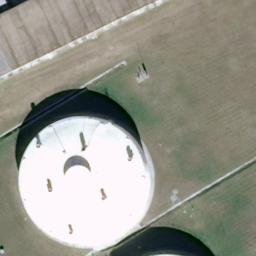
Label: storagetanks